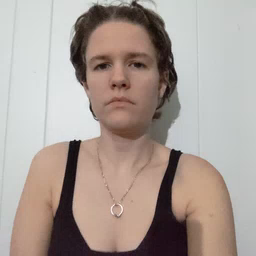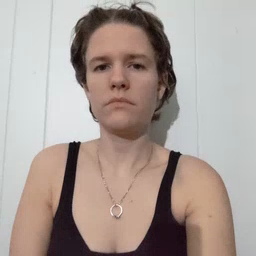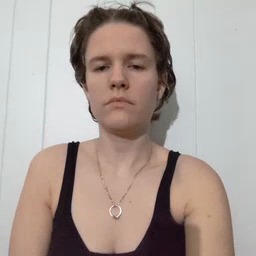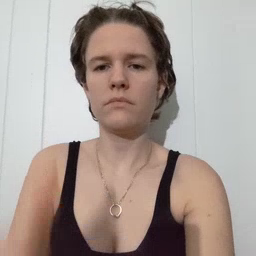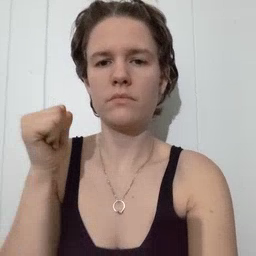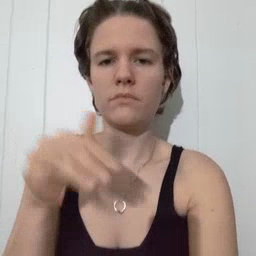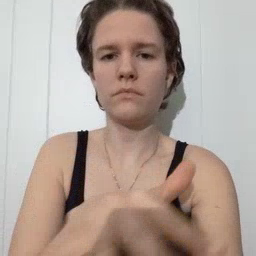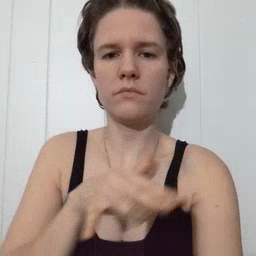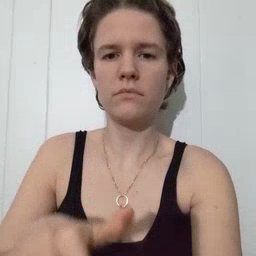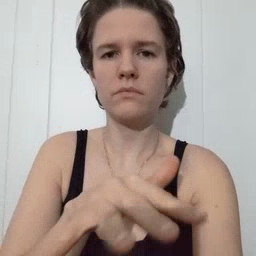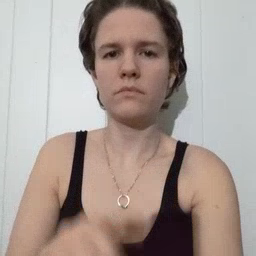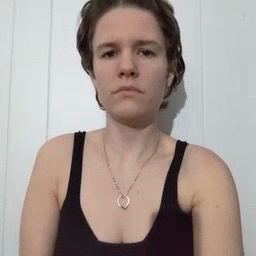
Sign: backyard